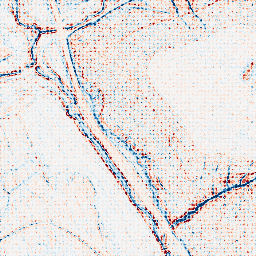
Category: edge_preserving
Decomposition family: bilateral
Decomposition parameters: d: 5
sigma_color: 100
sigma_space: 100
Upsampling method: sinc_blackman
Upsampling parameters: scale: 8
kernel_size: 8
Upsampling scale: 8